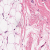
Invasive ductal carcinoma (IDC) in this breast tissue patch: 0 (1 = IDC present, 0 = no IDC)